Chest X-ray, PA view. Patient: 60 years old, sex F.
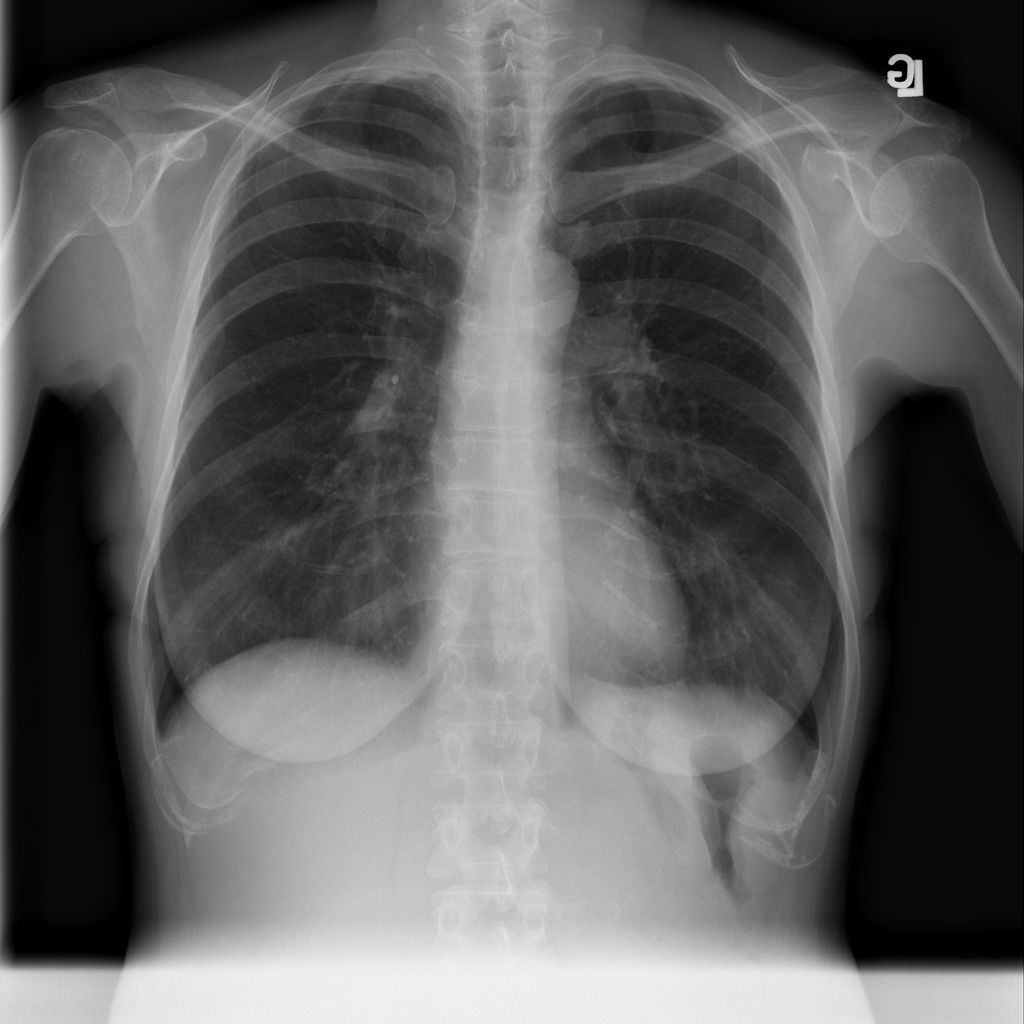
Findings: No Finding